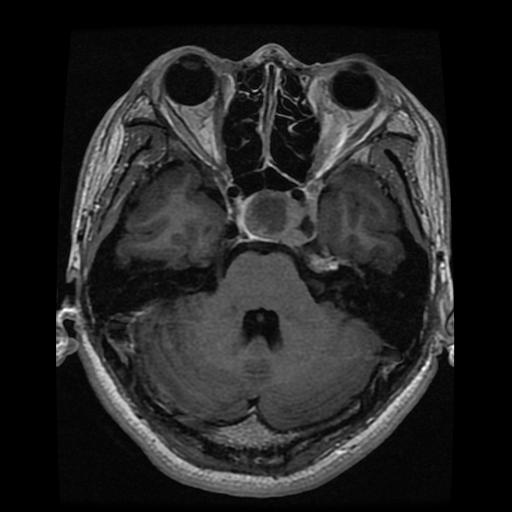
Label: pituitary